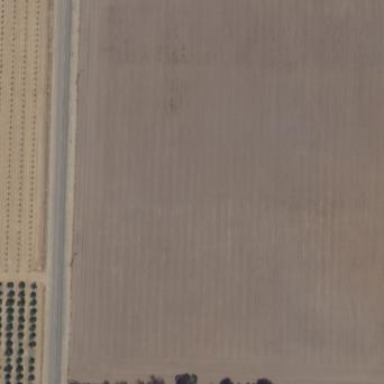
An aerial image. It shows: Orange orchard with rows of orange trees.